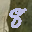
Label: 8